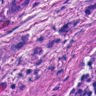
Metastatic tissue present: yes